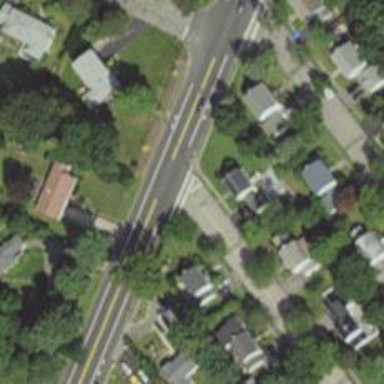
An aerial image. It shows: Road with stop sign.